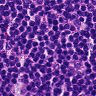
Metastatic tissue present: yes